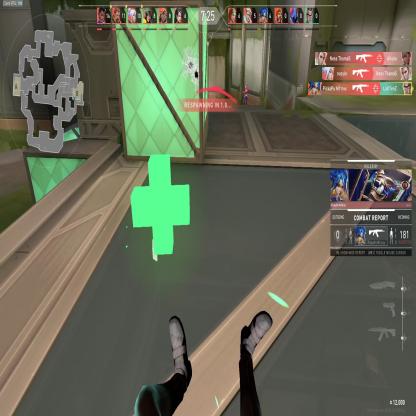
Label: enemy